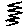
Label: zigzag